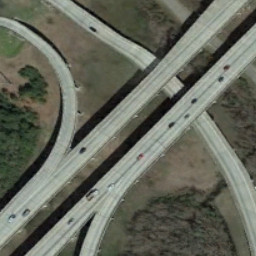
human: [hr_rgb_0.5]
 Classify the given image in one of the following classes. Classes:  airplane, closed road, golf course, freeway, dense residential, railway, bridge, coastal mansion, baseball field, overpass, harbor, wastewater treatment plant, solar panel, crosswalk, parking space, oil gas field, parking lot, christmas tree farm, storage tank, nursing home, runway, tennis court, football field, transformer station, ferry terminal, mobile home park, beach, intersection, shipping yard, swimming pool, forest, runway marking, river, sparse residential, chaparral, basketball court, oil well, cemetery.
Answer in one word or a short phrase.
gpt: overpass